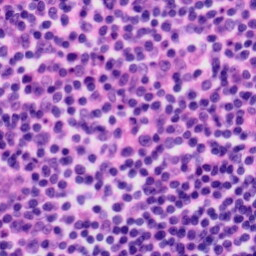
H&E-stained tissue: Tonsil